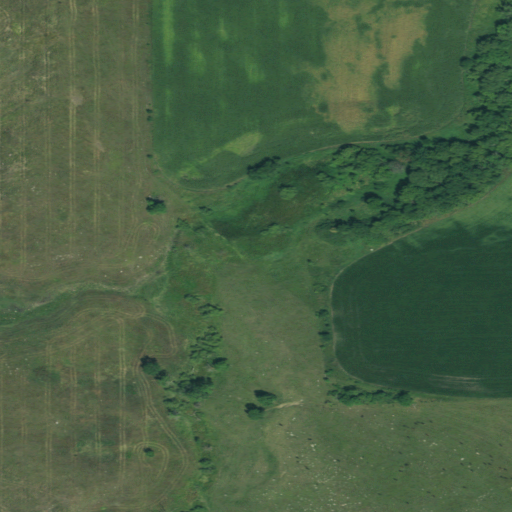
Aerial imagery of valley in South Dakota named Myer Gulch containing pasture, cultivated crops, grassland, deciduous forest, mixed forest, and evergreen forest